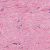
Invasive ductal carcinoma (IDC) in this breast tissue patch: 0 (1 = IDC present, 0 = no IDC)